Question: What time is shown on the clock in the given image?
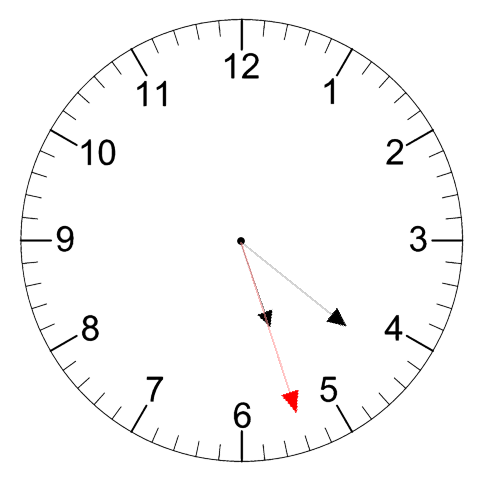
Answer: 05:21:27